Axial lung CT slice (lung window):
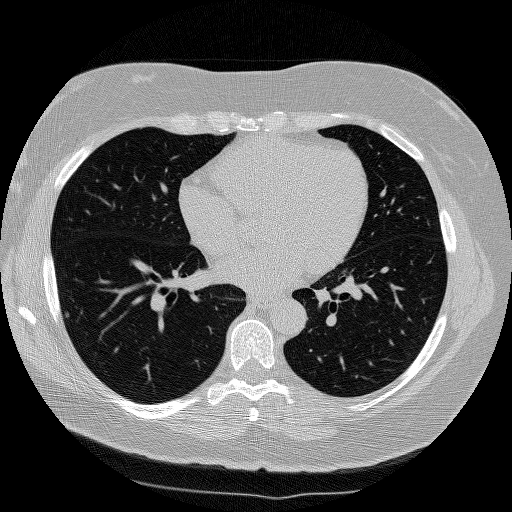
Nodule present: no